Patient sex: F
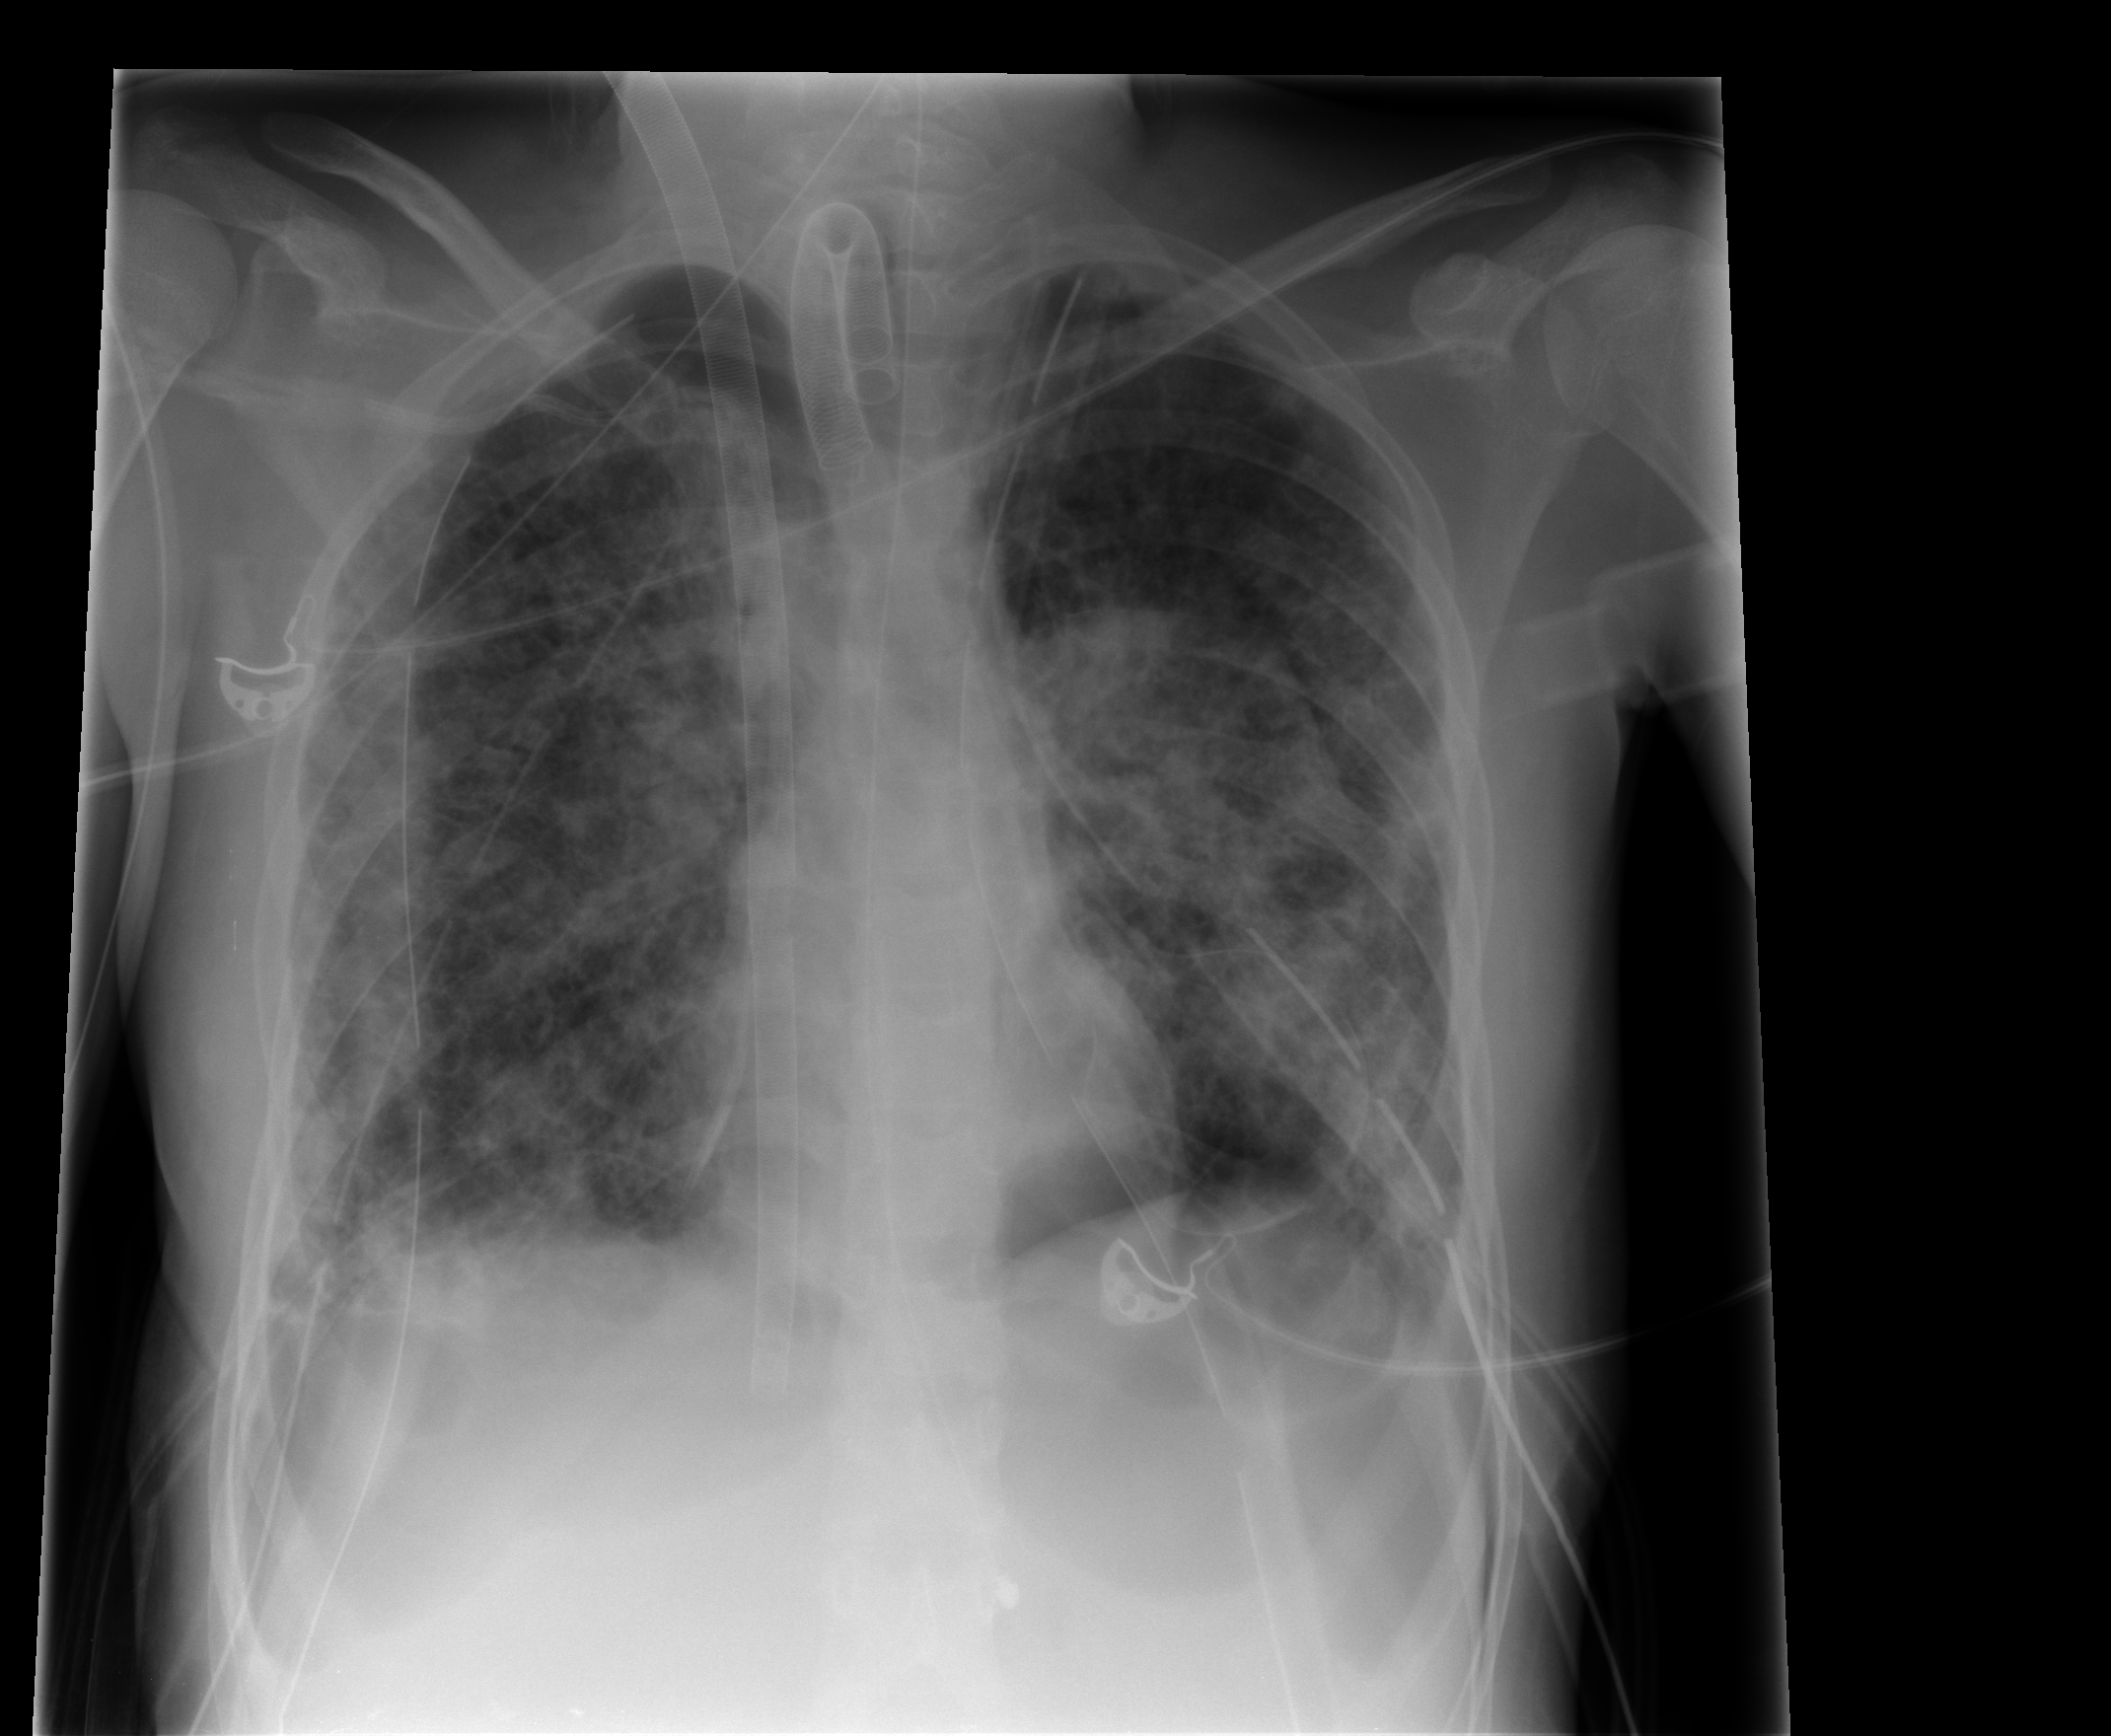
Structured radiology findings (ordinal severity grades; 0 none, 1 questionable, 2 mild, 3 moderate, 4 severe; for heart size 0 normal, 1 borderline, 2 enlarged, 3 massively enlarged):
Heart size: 0
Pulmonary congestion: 1
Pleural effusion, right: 2
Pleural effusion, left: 2
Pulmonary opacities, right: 3
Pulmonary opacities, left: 3
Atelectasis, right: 0
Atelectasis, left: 0